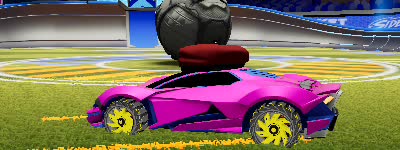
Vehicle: werewolf